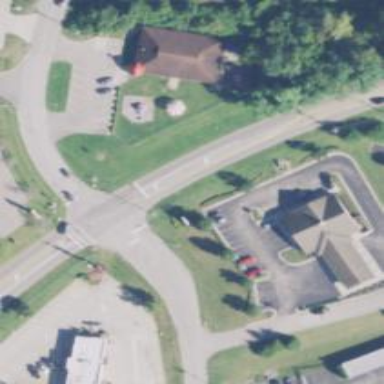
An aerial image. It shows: Tertiary road with retail abutters.